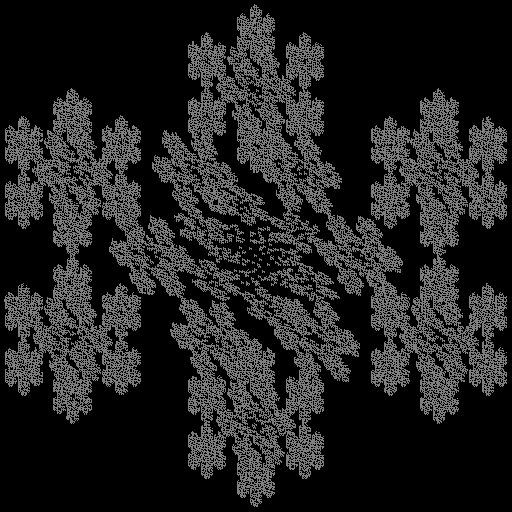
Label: koch_snowflake